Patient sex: M
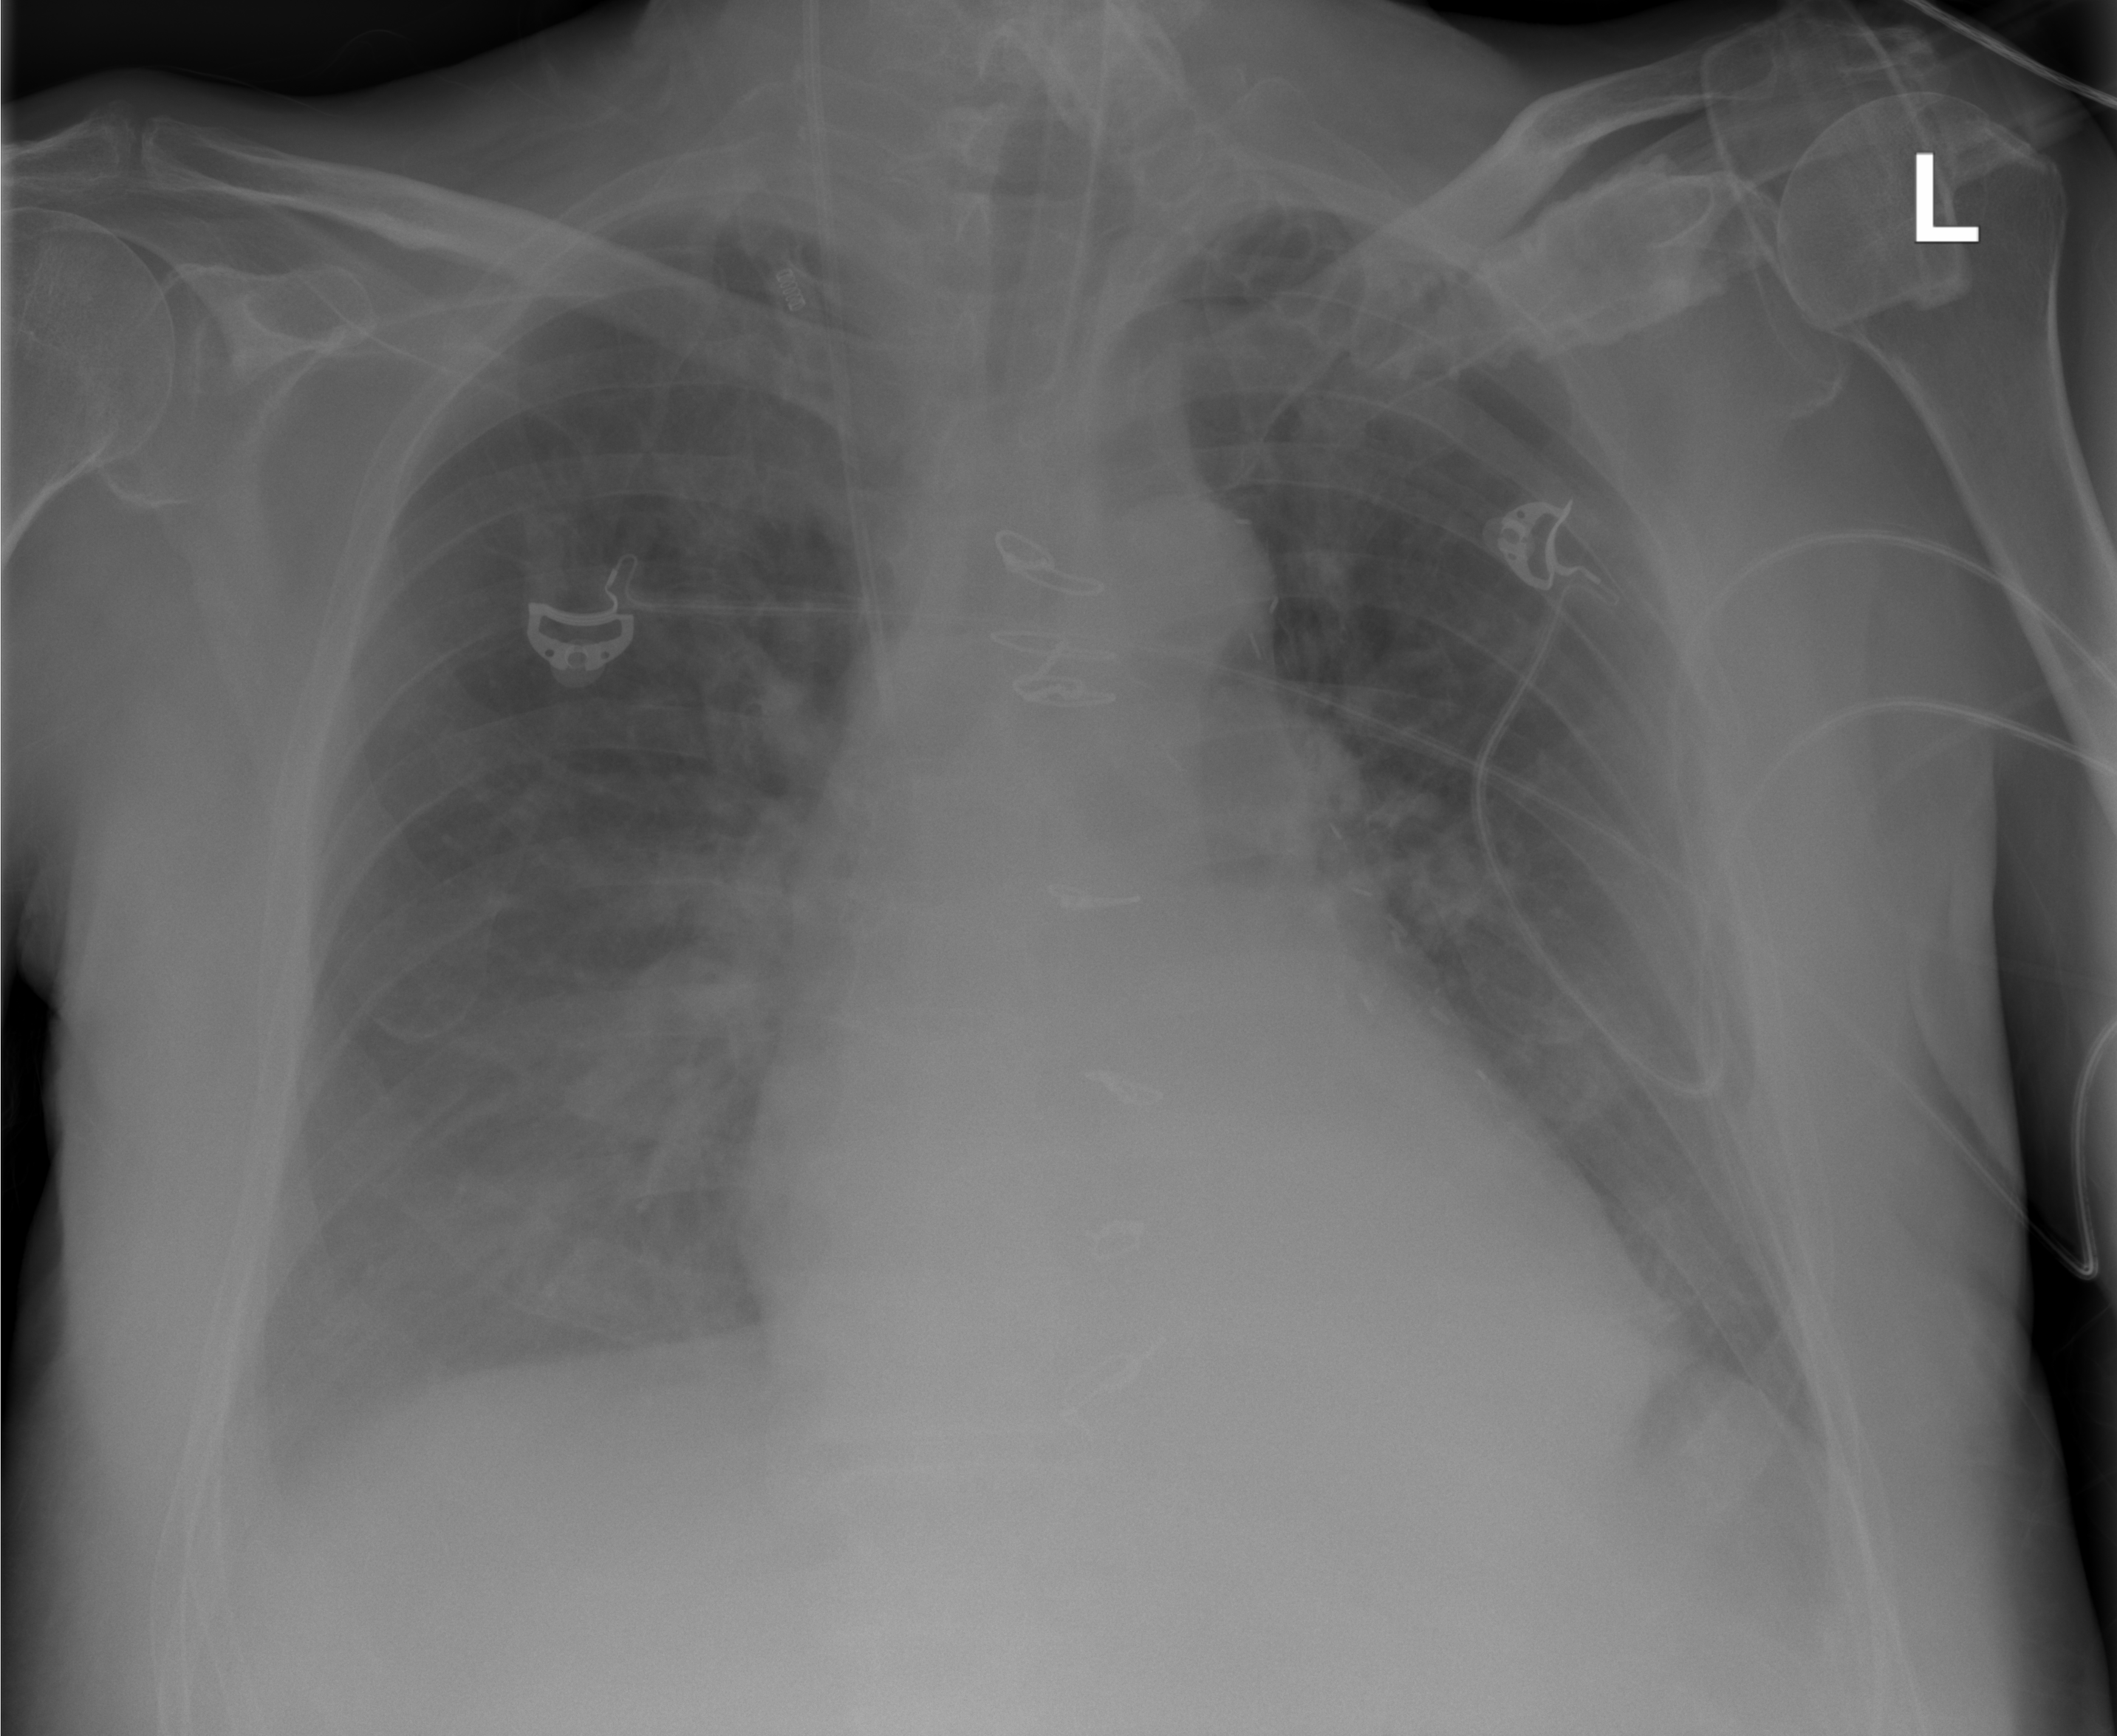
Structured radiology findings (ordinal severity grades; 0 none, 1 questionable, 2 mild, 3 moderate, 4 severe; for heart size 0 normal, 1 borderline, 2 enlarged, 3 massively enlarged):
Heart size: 0
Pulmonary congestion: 0
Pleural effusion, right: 2
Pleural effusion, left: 2
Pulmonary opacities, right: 1
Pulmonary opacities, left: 0
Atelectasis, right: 2
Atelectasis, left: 2